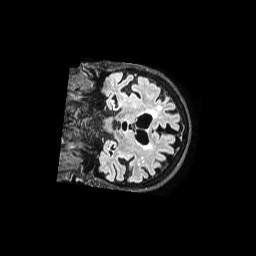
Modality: FLAIR
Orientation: coronal
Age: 85
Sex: female
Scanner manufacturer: philips
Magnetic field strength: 1.5 T
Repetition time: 4.8 s
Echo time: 0.3317 s